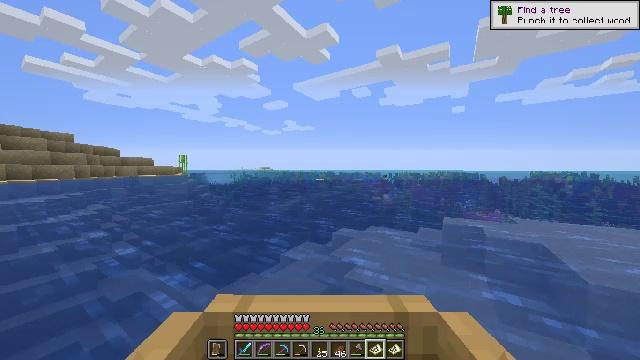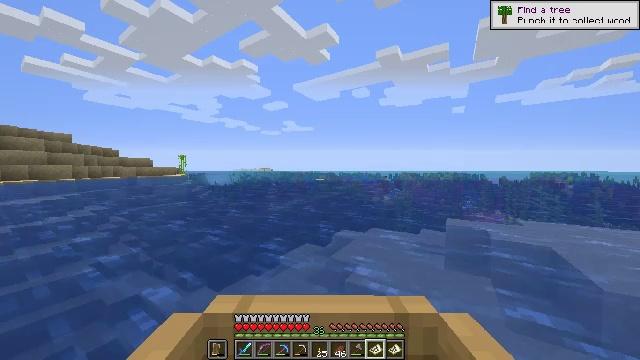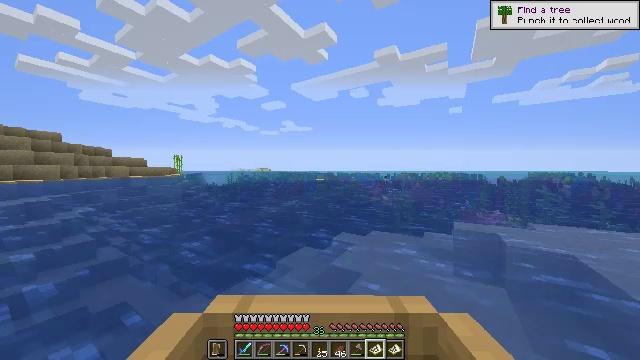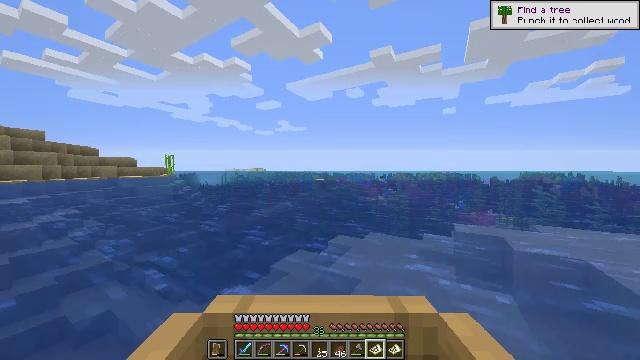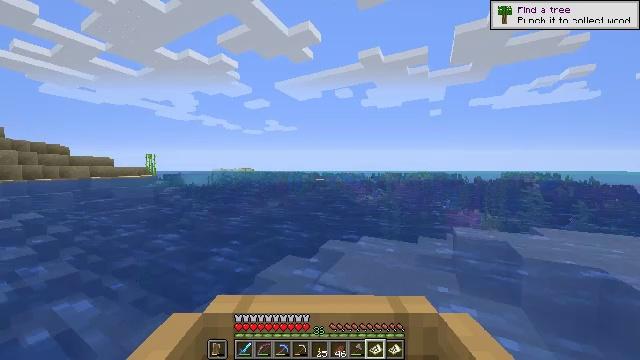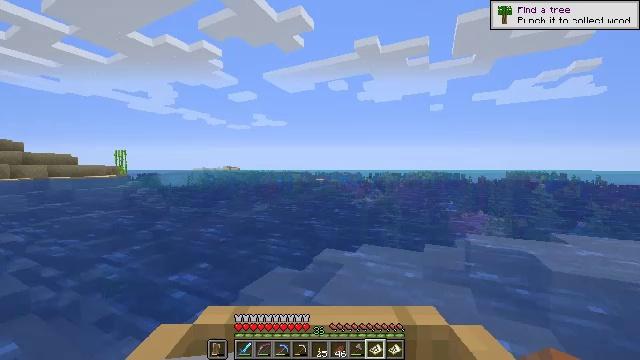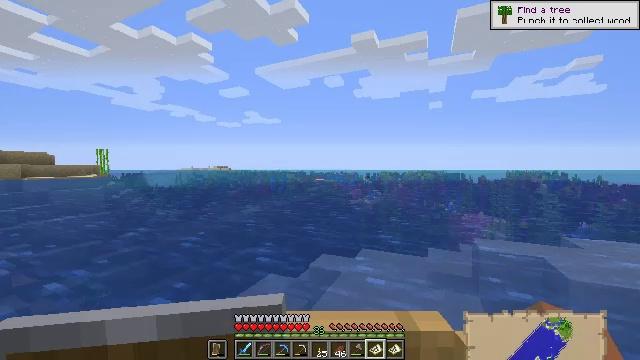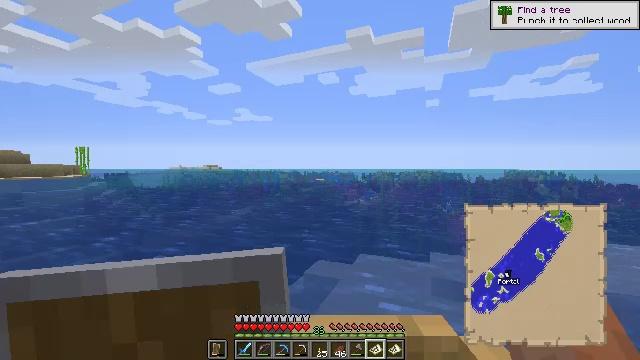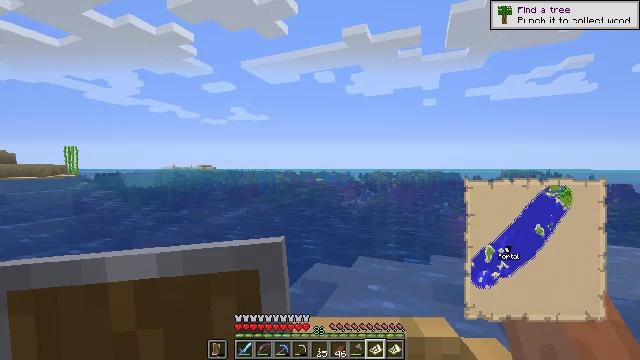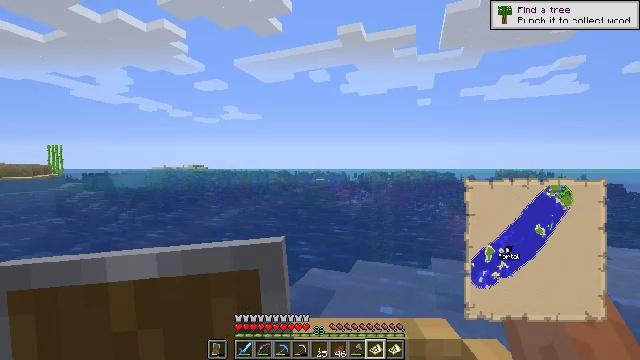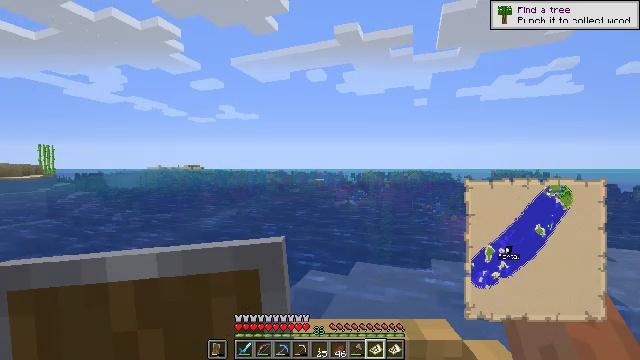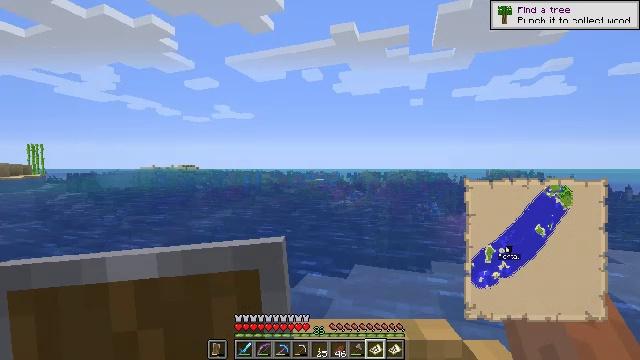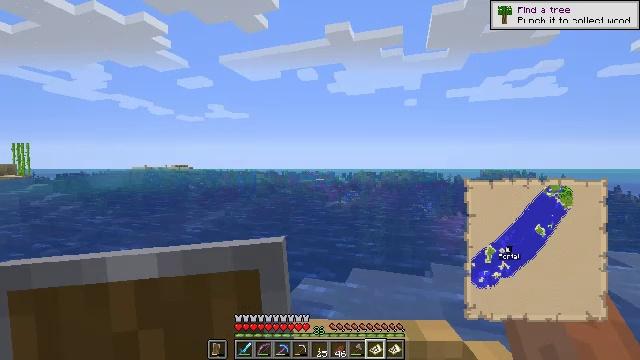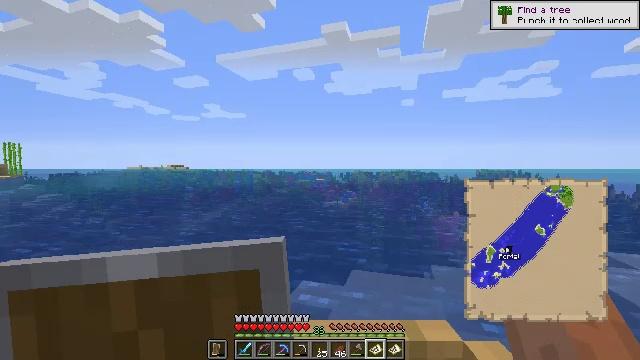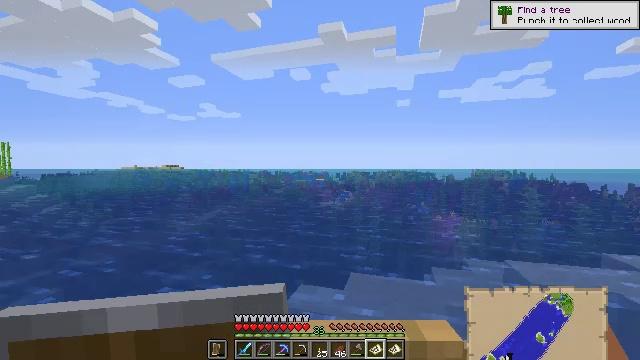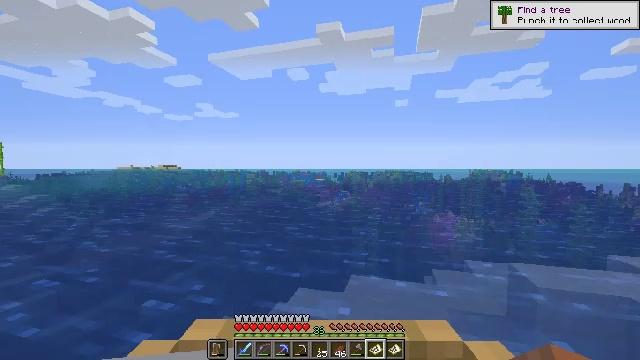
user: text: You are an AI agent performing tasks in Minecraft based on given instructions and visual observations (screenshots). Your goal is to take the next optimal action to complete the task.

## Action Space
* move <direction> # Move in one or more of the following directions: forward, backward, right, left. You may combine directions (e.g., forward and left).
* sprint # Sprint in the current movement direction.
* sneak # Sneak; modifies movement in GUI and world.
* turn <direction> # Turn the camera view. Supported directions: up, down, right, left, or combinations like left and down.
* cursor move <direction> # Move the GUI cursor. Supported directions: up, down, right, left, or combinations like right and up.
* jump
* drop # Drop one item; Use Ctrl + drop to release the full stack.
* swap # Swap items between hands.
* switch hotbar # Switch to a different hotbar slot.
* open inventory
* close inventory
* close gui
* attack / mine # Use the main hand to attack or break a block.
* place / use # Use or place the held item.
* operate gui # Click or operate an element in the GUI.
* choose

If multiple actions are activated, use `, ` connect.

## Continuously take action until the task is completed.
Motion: motion action
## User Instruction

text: Harvest kelp plant in the water.
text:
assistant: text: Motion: move forward and move right
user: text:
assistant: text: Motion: move forward and move right
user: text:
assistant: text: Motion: move forward
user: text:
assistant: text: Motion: no_op
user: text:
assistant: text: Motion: no_op
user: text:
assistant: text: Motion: no_op
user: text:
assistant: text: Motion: no_op
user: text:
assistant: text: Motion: no_op
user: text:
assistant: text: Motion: no_op
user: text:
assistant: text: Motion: no_op
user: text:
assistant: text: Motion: no_op
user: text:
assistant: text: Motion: no_op
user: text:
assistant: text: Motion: move forward
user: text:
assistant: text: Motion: move forward
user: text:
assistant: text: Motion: move forward
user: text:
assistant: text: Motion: move forward
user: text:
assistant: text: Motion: move forward, sprint
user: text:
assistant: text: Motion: move forward, sprint
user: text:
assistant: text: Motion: move forward
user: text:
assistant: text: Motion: move forward
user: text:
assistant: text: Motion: move forward
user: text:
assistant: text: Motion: move forward
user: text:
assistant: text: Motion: move forward
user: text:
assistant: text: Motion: move forward
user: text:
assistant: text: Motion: move forward
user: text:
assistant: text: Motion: move forward
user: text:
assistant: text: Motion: move forward
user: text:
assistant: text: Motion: move forward
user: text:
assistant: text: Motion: move forward
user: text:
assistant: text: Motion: move forward